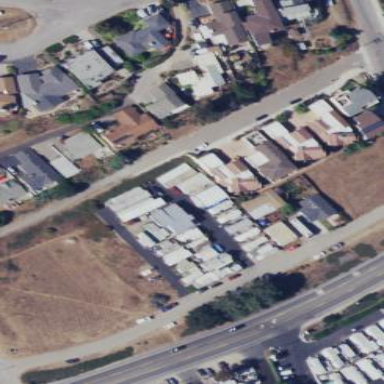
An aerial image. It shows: Residential area designated for mobile homes - mobile home park.